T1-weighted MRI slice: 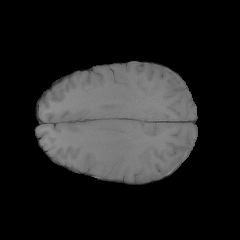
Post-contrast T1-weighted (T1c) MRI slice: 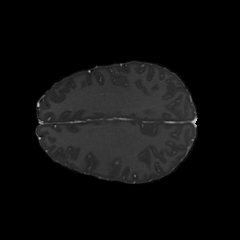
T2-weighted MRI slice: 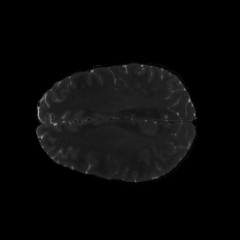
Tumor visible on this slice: no